Question: I need the code that worked with this issue:
Let assume I have DataFrame named as Data.
Data has three columns, X,Y and Z

'''
index=[0,1,2] X=[1,3,5] Y=[1,4,8] Z=[3,4,7]
'''
I want a code that able to find the value of X when the nearest value of Y is 2.
So that , as nearest value of Y=2 is 1.
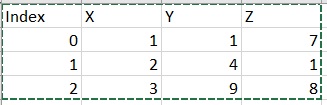
Answer: TRY:
'''
import numpy as np
near_val = 5
result = df.loc[df['Y'] == df.Y.values.flat[np.abs(df.Y.values - near_val).argmin()]]['X'].values
'''